Question: I have the source code of a windows azure project. If I uncomment the following line, the web project in the solution works fine:
'''
<!-- add key="MongoDB.ConnectionString" value="mongodb://nameofx.cloudapp.net:27293" / -->
'''
I signed up a new trial account for windows azure and now I want to deploy the cloud service to my new account. What parts of Service Configuration do I have to update and what do I have to do in windows azure portal (<URL>?
Here is the screen shot of my cloud project of my solution.

After I created a cloud service in management panel and try to upload my package, I get the following error:
> The certificate with thumbprint 919691b3c381b92cc314c316ffcc12903967673e was not found.
Here is the part of configuration:
'''
<Certificates>
<Certificate name="Microsoft.WindowsAzure.Plugins.RemoteAccess.PasswordEncryption" thumbprint="919691B3C381B92CC314C316FFCC12903967673E" thumbprintAlgorithm="sha1" />
<Certificate name="Test.InvestorAccountEncryption" thumbprint="6053B67BC5BECEFE4E2090B1C86F592D4358B3A2" thumbprintAlgorithm="sha1" />
<Certificate name="test.aaa.com" thumbprint="C3B019A7C220CF155C1275E7F3209A94378E2384" thumbprintAlgorithm="sha1" />
<Certificate name="Test" thumbprint="673398470B32371B06116F7A0B06046EDAC2BF57" thumbprintAlgorithm="sha1" />
</Certificates>
'''
Thanks in advance,
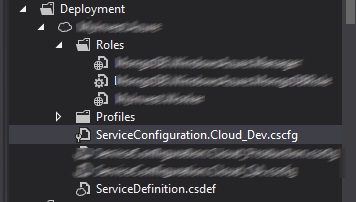
Answer: The thumbprint it is complaining about is your (). By default, the Azure SDK will use the same certificate that is used to authenticate during publishing.
You need to configure your RDP () Certificate. To configure, just right click on your within Visual Studio and select . This will open a prompt and allow you to setup your authentication certificate properly for RDP.
If you don't publish direct from Visual Studio, then you won't have the certificate and <URL>.
Once your role instance is , you can <URL>.